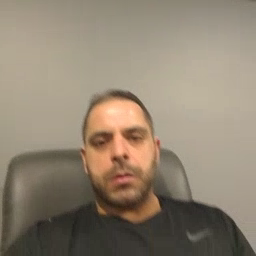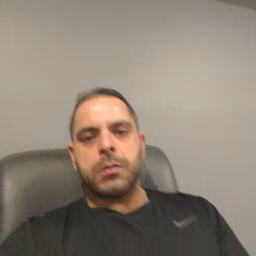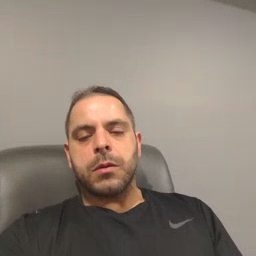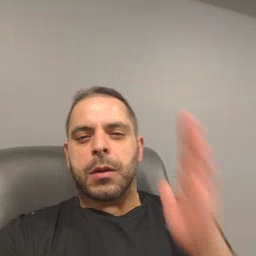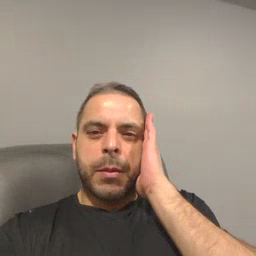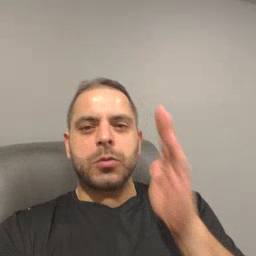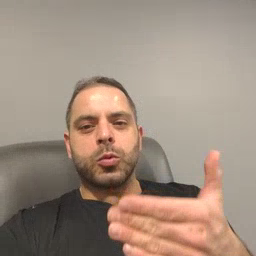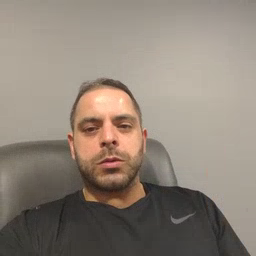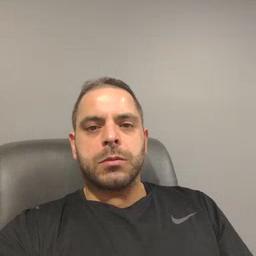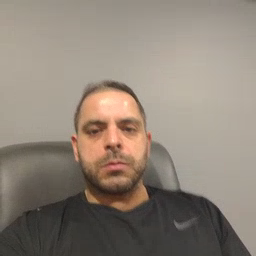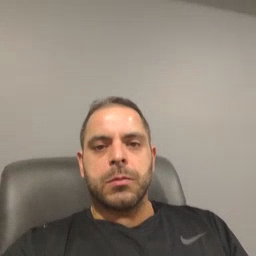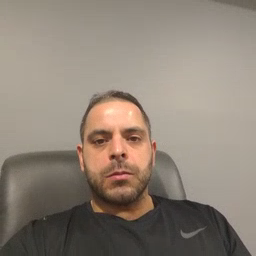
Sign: bedroom